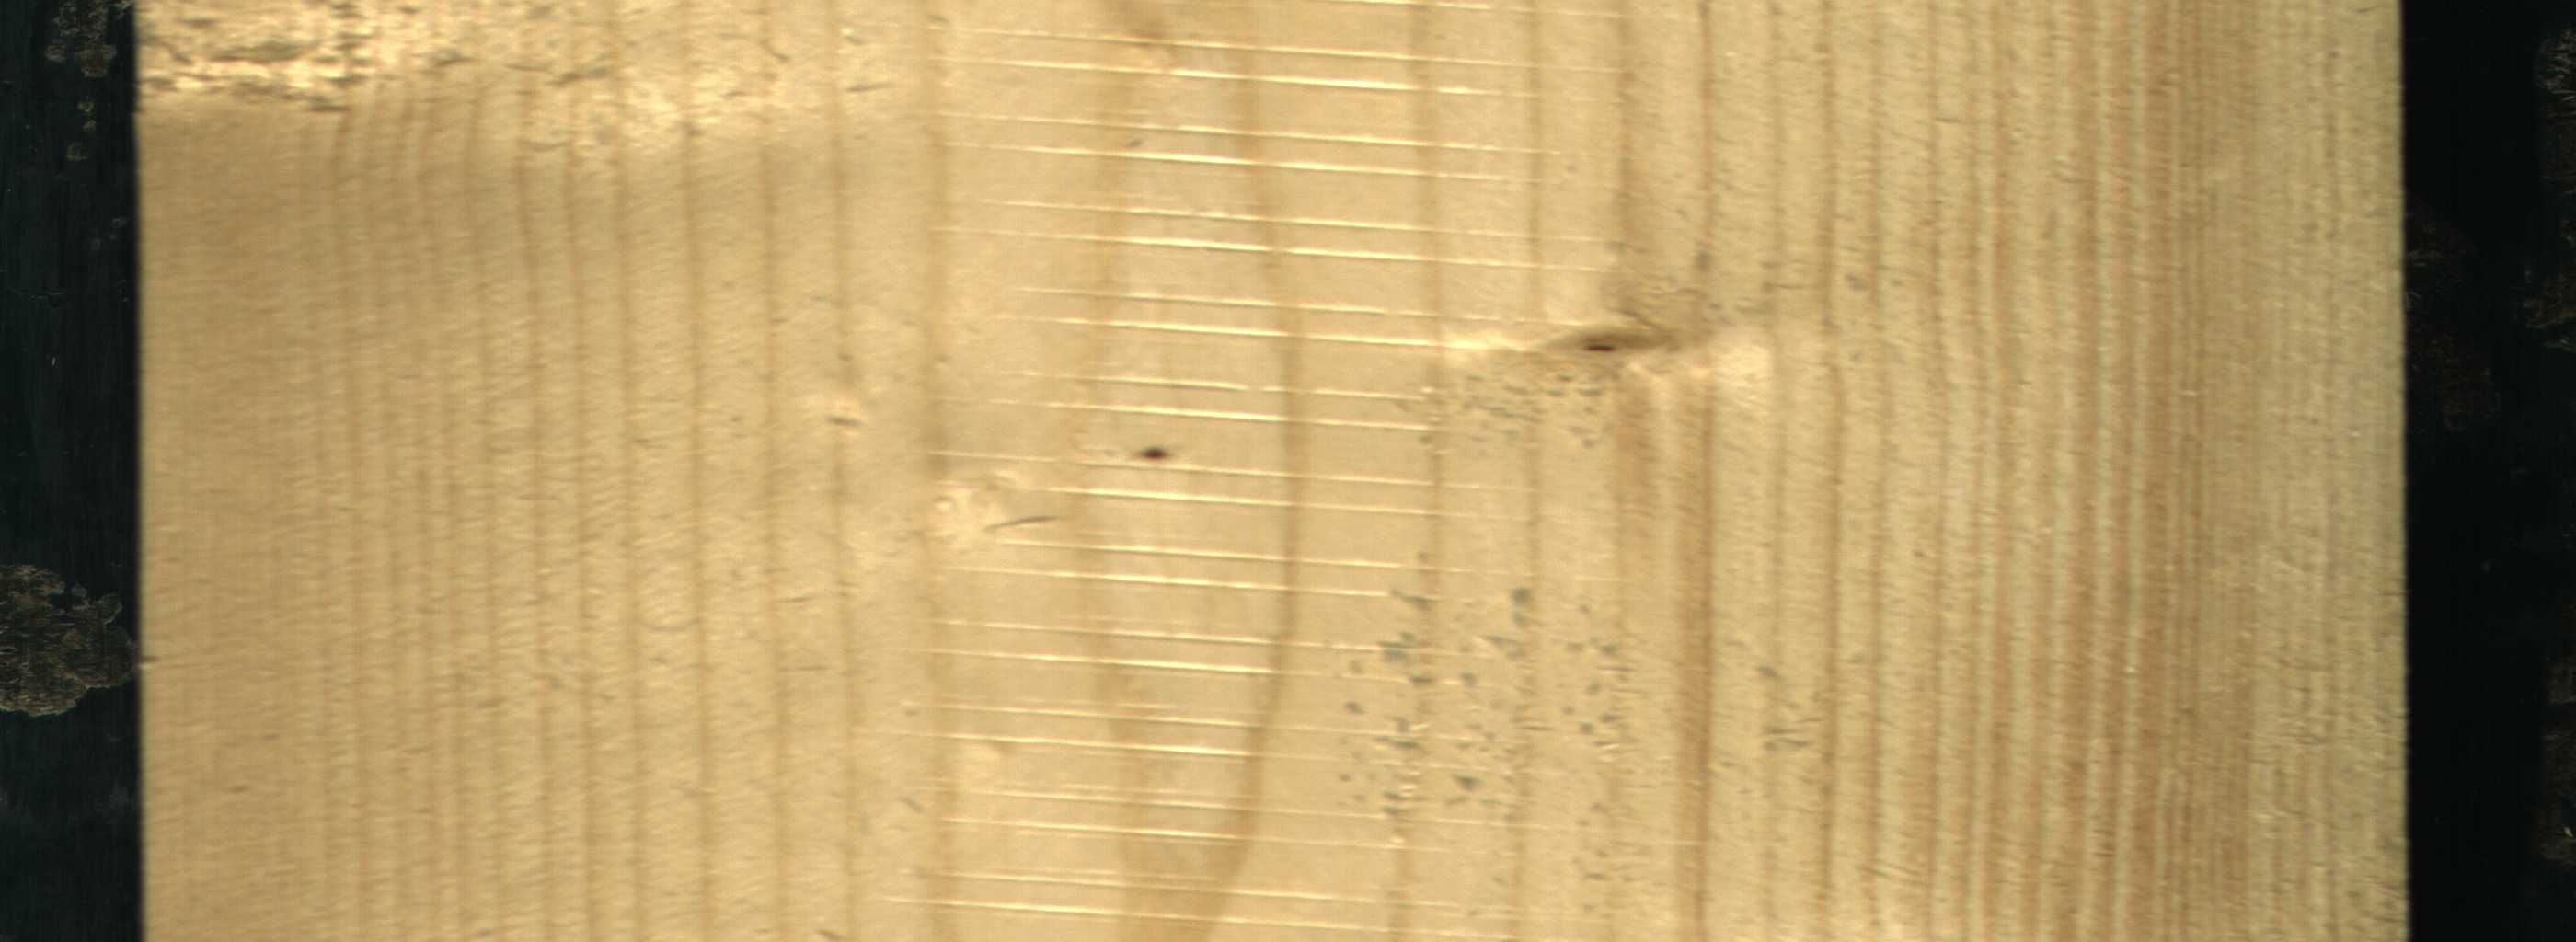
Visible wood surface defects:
Live_Knot